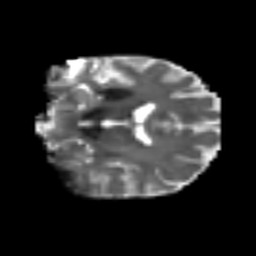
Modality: T2w
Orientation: coronal
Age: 53
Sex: male
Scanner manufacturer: siemens
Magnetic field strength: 3 T
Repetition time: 4.999 s
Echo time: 0.07946 s